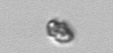
Label: Heterocapsa_rotundata